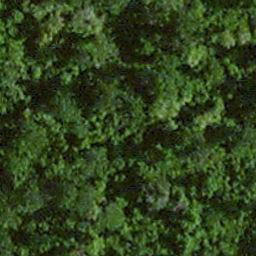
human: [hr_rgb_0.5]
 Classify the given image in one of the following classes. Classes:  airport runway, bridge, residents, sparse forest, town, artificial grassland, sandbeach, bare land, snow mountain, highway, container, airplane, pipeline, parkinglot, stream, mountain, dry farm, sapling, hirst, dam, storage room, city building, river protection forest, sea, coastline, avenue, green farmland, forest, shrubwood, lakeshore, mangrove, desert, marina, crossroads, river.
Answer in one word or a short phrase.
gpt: forest